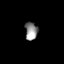
Tissue: lung
Cell type: Epithelial cells
Senescence score: 0.09724
Nuclear area (px): 221
Mean DAPI intensity: 141.398